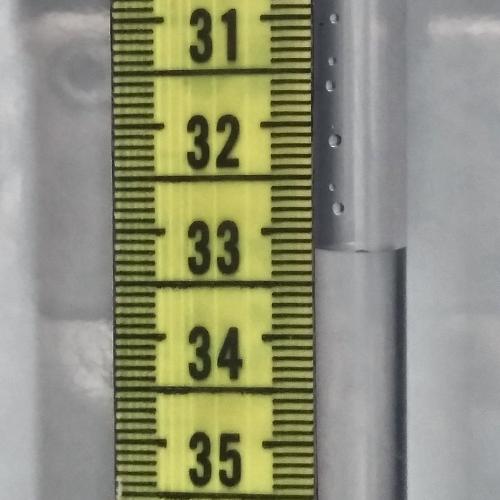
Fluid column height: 33.2 cm